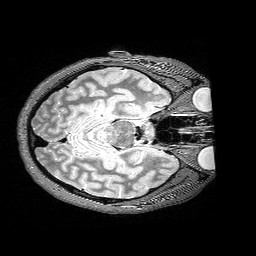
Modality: T2w
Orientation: axial
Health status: healthy
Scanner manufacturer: siemens
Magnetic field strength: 3 T
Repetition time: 4.8 s
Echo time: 0.458 s